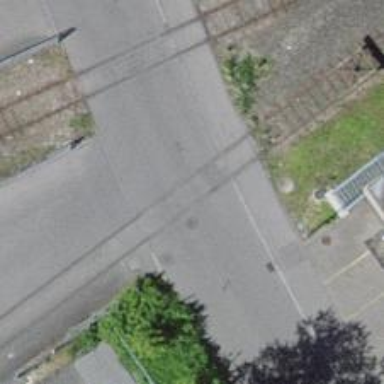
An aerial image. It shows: Railway level crossing.